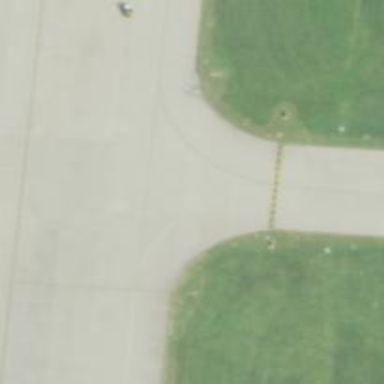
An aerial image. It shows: View of taxiway at the airport.